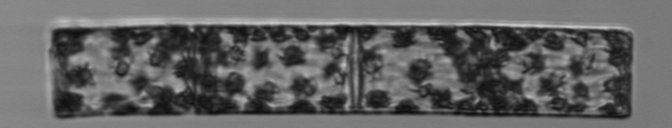
Label: Guinardia_flaccida